Question: See how the tiny Facebook icon is positioned in the lower right-hand corner over another image?

How can I do that using a combo of HTML/CSS/Rails/Prototype!? An example would be great. Perhaps in jsfiddle.net.
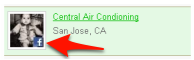
Answer: Here's a simple example using divs instead of images: <URL>
Basically, you put both of your images in the same container. Give the container a position that isn't static (in my example, relative). Then give the overlay image 'position: absolute' and position it however you want using 'bottom' and 'right'.